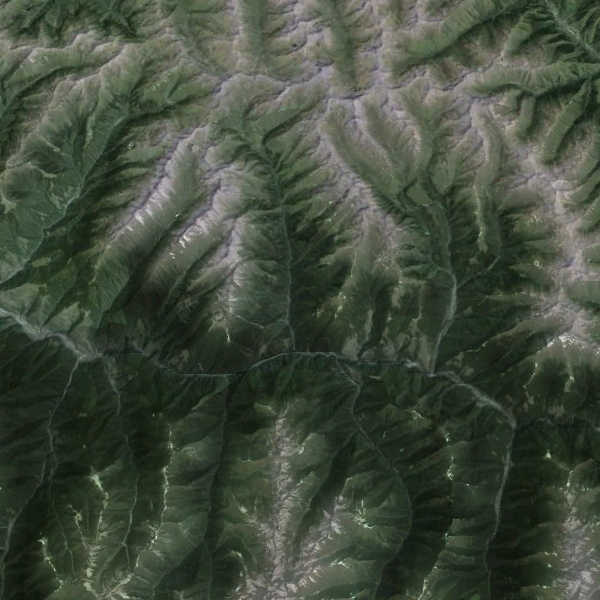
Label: Mountain